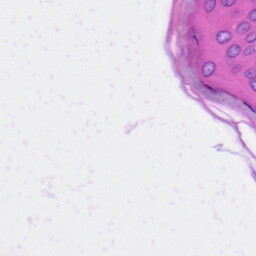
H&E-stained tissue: Skin